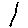
Label: line